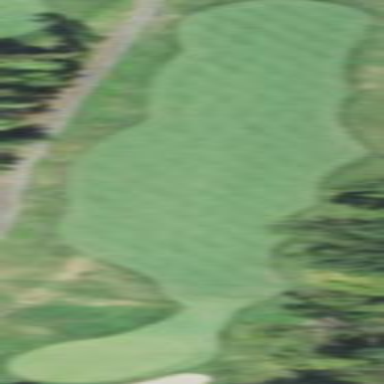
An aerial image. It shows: Grassy area designated as golf fairway.